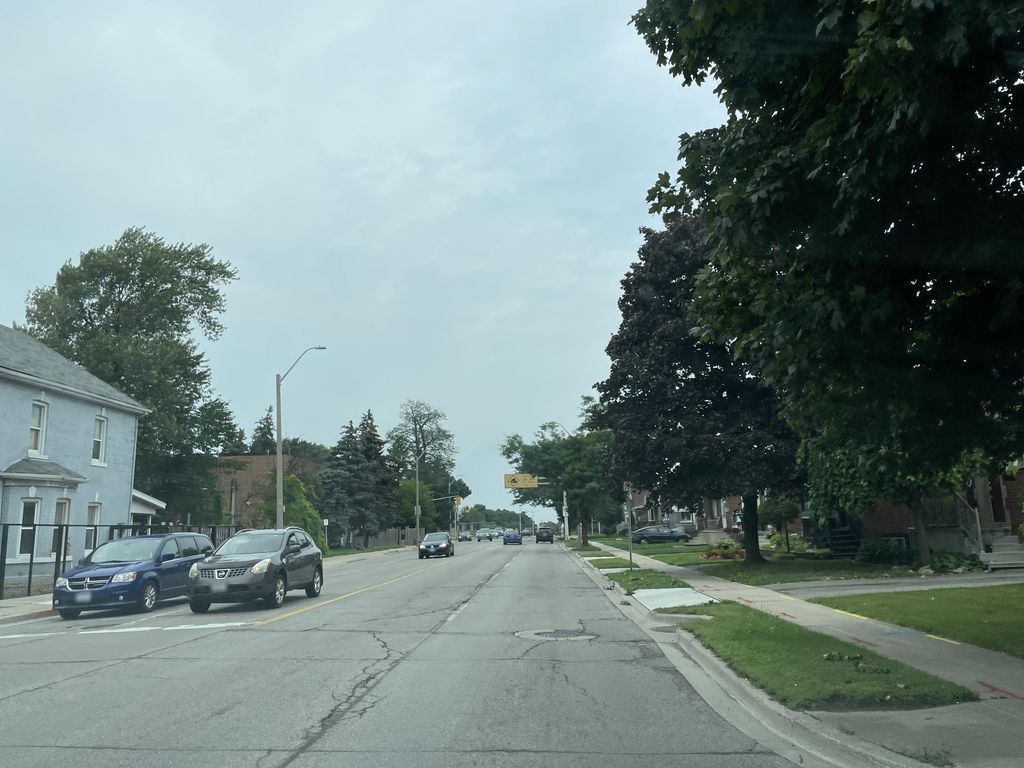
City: hamilton